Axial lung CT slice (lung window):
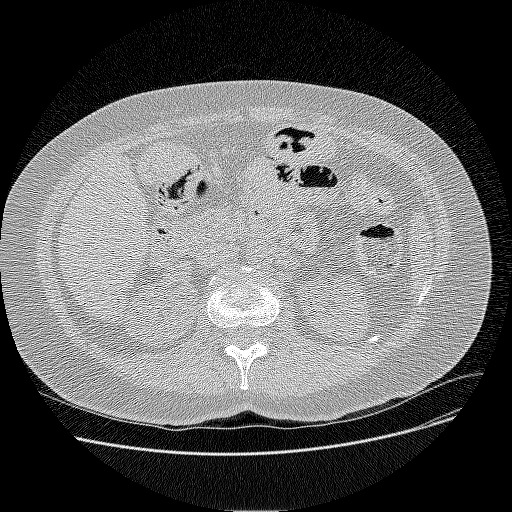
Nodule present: no